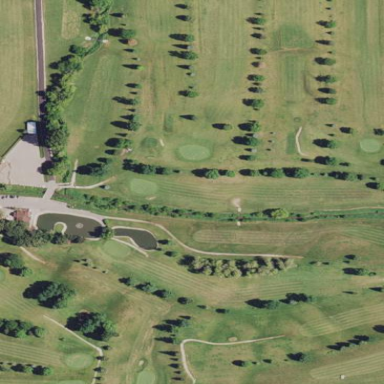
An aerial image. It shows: Golf course surrounded by greenery.